Field crop: maize
Growth stage: 2
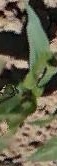
Species: maize